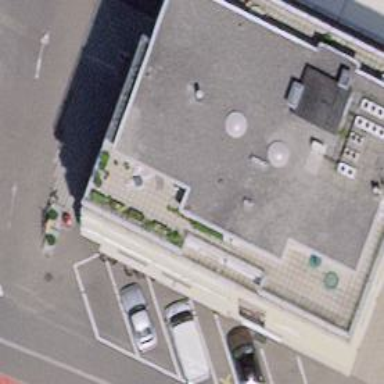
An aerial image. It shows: Cafe with bakery shop.